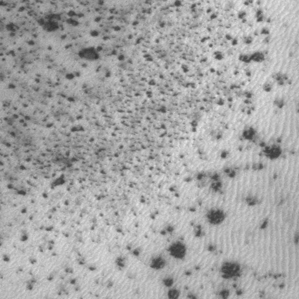
Label: frost